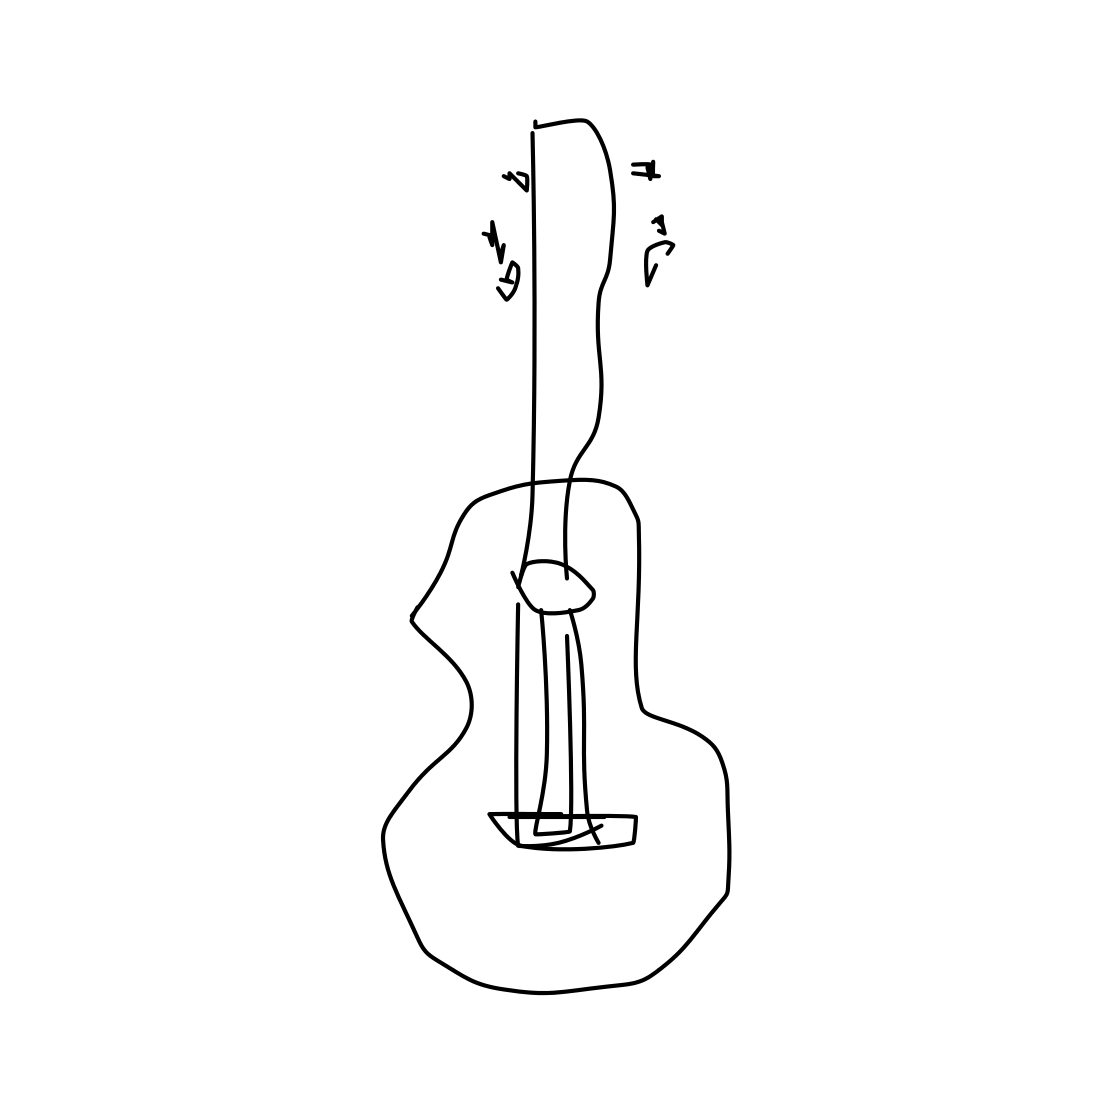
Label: guitar